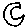
Label: moon